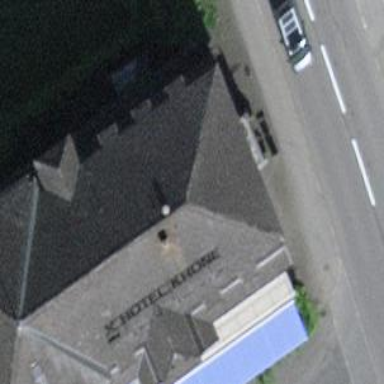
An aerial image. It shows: Hotel with restaurant.